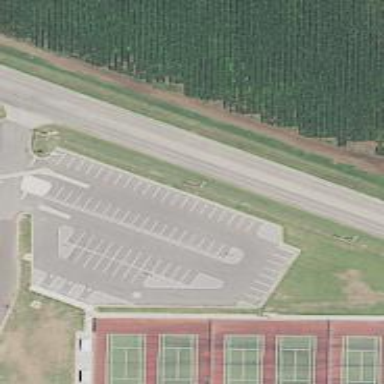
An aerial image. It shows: Parking area with surface.